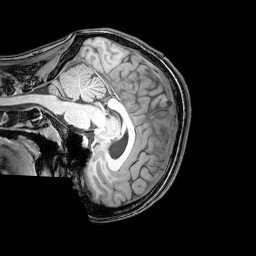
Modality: T1w
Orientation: sagittal
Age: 23
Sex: female
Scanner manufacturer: philips
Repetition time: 0.008125 s
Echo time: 0.00372 s